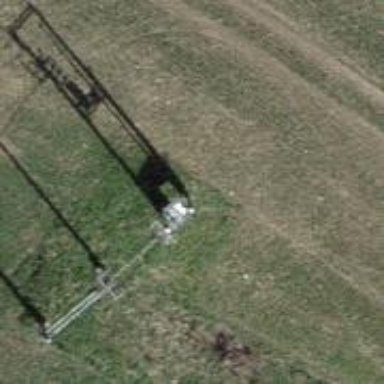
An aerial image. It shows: Power pole.